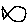
Label: fish